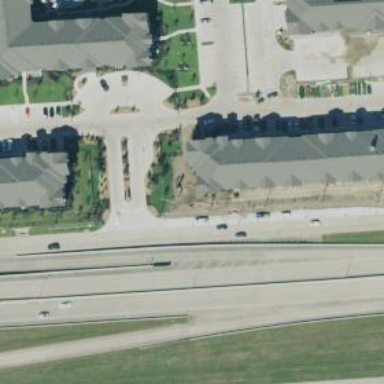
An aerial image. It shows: Secondary road with frontage access.